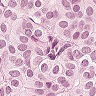
Metastatic tissue present: yes